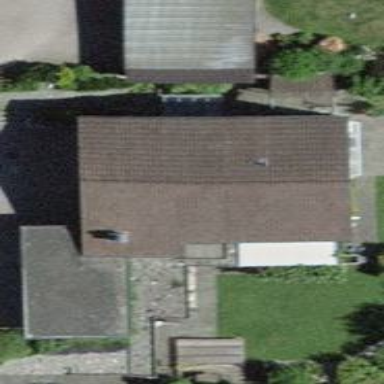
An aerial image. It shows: Simple and straightforward house.